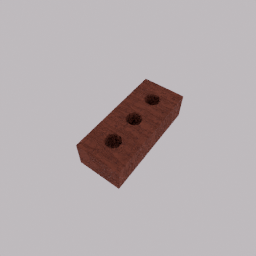
Label: architecture